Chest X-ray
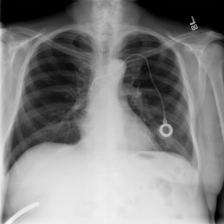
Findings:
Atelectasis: negative
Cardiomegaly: negative
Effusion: negative
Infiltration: negative
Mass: negative
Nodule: negative
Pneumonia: negative
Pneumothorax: negative
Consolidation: negative
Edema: negative
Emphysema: negative
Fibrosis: negative
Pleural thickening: negative
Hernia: negative